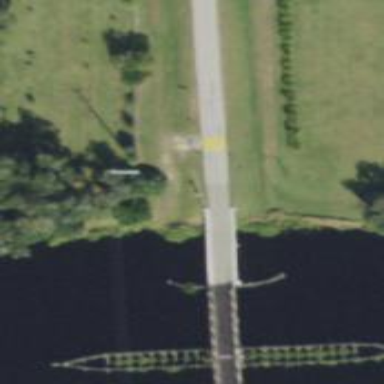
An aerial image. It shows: Tertiary road with asphalt surface that goes over bridge.